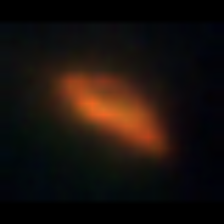
Taxon: Prorocentrum
Group: Dinoflagellates